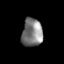
Tissue: prostate
Cell type: Epithelial cells
Senescence score: 0.3405
Nuclear area (px): 570
Mean DAPI intensity: 127.353